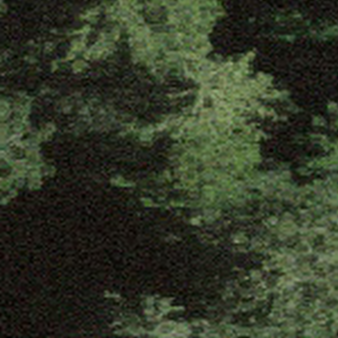
Label: other